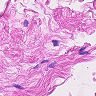
Metastatic tissue present: no